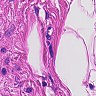
Metastatic tissue present: no